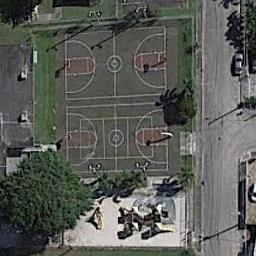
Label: basketball_court